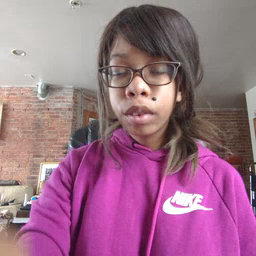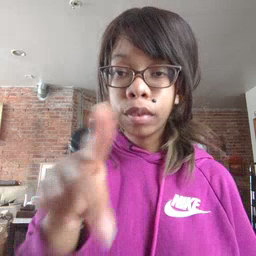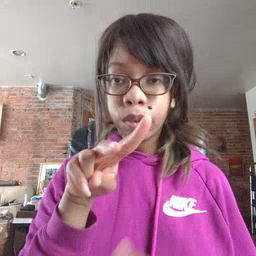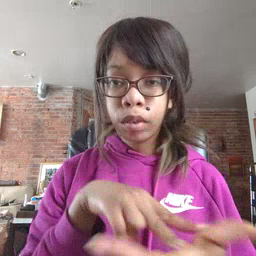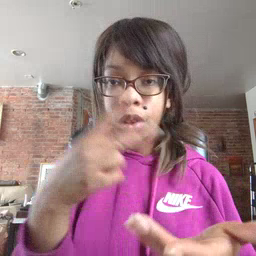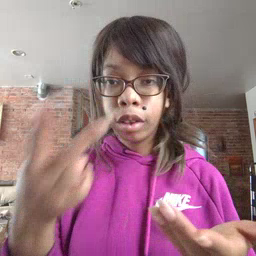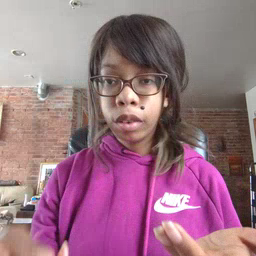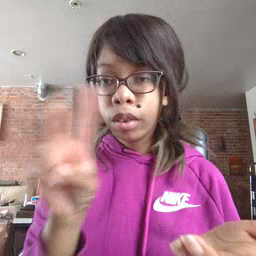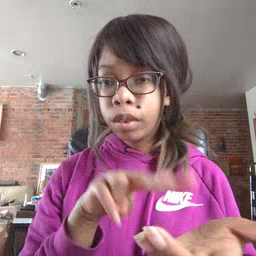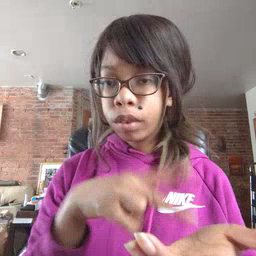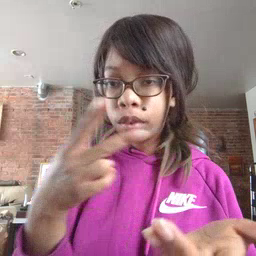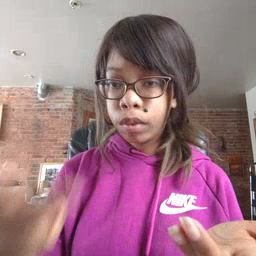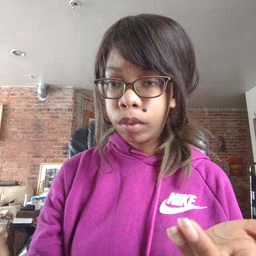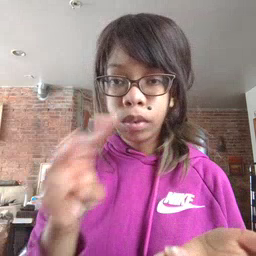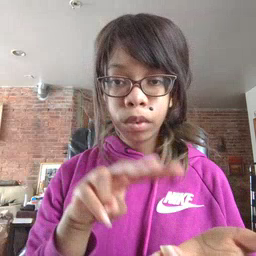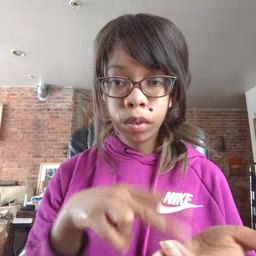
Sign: fall